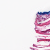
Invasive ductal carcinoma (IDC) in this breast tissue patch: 0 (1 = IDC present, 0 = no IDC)